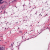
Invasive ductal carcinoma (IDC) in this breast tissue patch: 0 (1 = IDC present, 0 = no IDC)